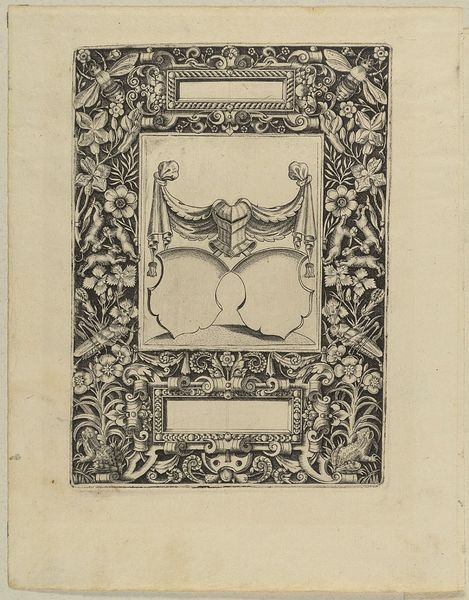
Titel: Umrahmung mit Wappen
Künstler: Theodor de Bry
Standort: Hamburg
Institution: Museum für Kunst und Gewerbe Hamburg
Schlagwörter: blumen, symbol, blüten, tiere, hase, hasen, papier, grafik, graphik, kartusche, ornamente, verzierung, fotografie, photographie, panzer, druckgraphik, druckgrafik, stich, helm, insekten, insekt, kupferstich, viereck, klee, frosch, kröte, groteske, heuschrecke, wappenschild, rollwerk, gerippt, familienwappen, reproduktionen, blumenornamente, druckerzeugnisse, insecta, kerbtiere, hexapoda, tierornamente, rüstung, ornamentstich, vorlageblätter, schweifgroteske, rana